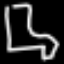
Label: chair